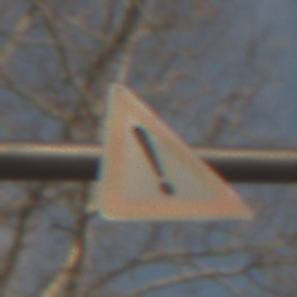
Verkehrszeichen: Gefahrenstelle
Umgebung: Outdoor, Nature
Tageszeit: SunriseSunset
Wetter: PartlyCloudy
Licht: Natural
Jahreszeit: NotSpecified
Kontrast: MediumContrast